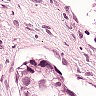
Metastatic tissue present: yes